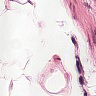
Metastatic tissue present: no